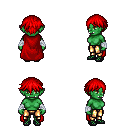
a pixel art fantasy rpg character, female body template, orc, green skin, red cape, gold greaves, red short bangs hairstyle, white cloth bandages, ghillies, four views (front, back, left, right), 2x2 character sprite sheet, small pixel art, hard edges, no anti-aliasing